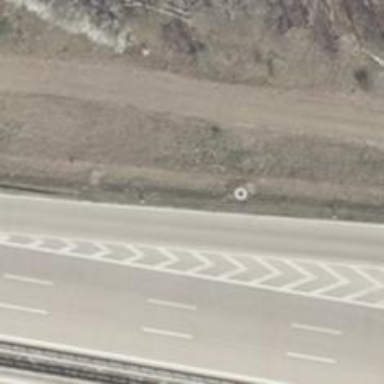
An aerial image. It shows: Asphalt motorway link.